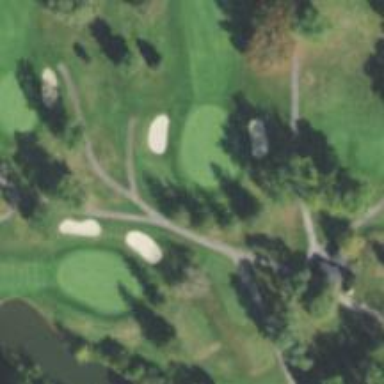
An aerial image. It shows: Service road used as golf cart path.